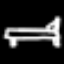
Label: bed